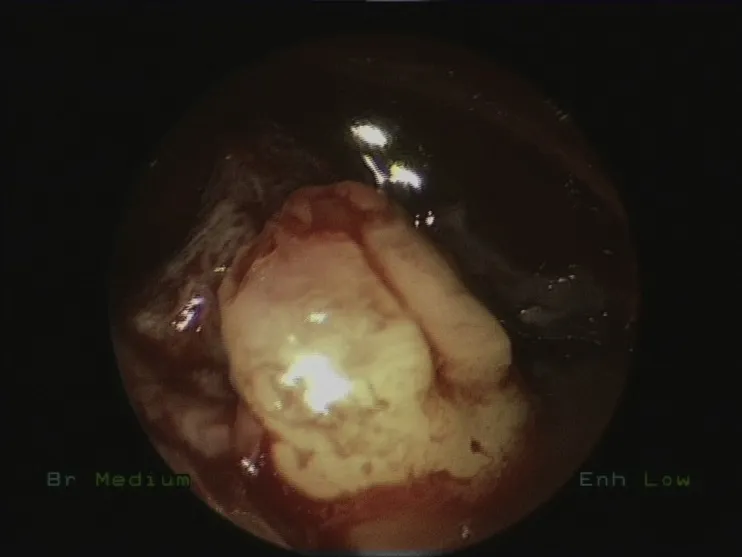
Intraoperative Endoscopic Maxillary antrostomy showing the ectopic tooth.
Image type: endoscopy (airway_endoscopy)